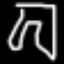
Label: pants